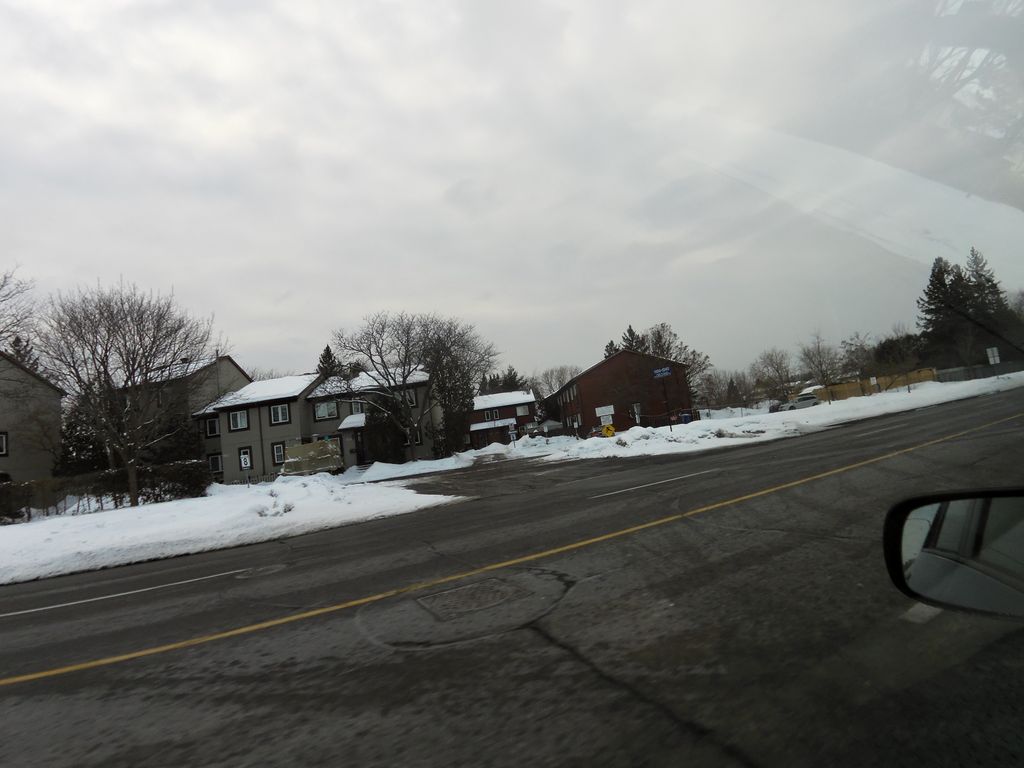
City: ottawa-gatineau